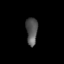
Tissue: lung
Cell type: T cells
Senescence score: 0.1947
Nuclear area (px): 309
Mean DAPI intensity: 84.919